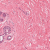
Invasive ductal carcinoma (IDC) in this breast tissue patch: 0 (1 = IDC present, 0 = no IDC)